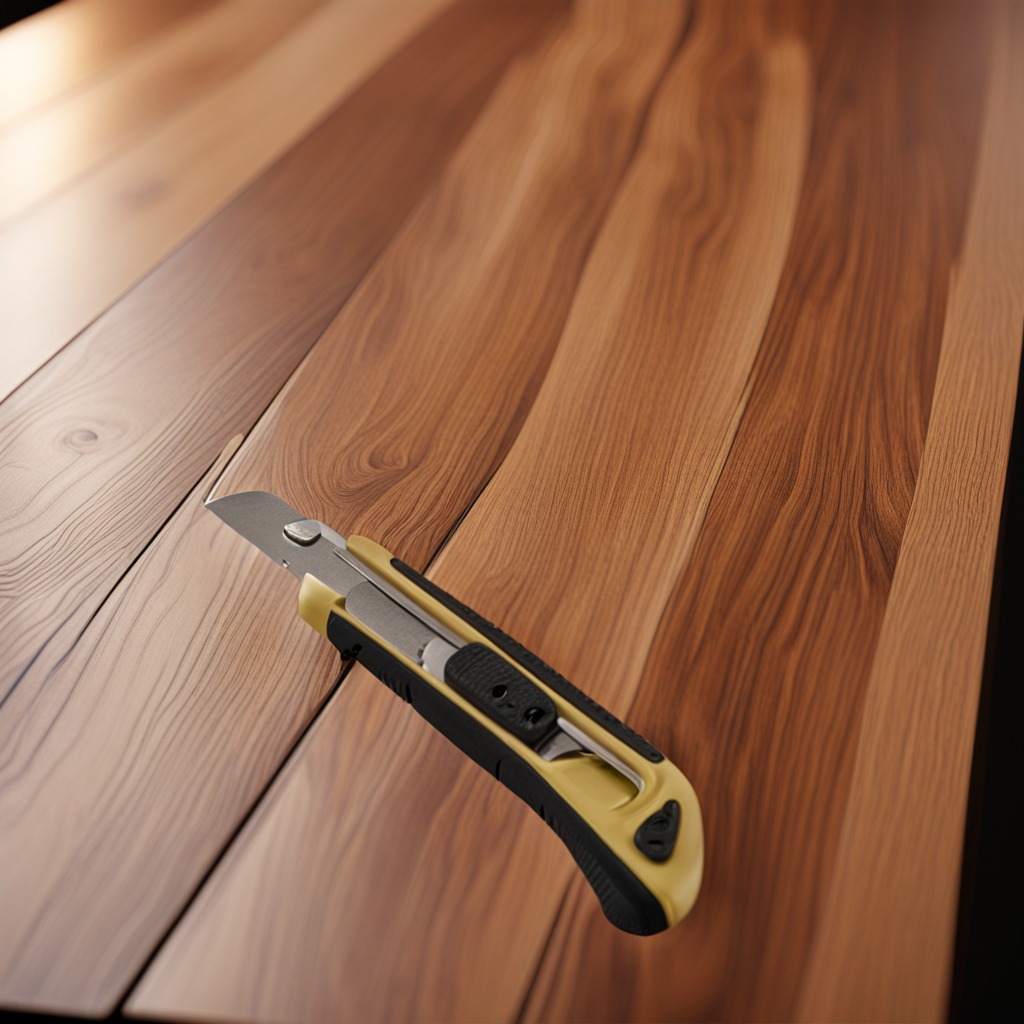
A utility knife lying on the wooden table in a carpentry studio.